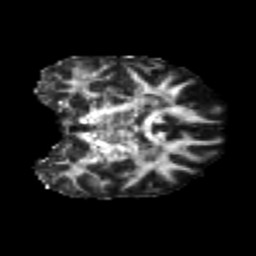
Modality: FA
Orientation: coronal
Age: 26
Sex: female
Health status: healthy
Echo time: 0.074 s